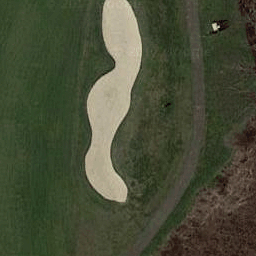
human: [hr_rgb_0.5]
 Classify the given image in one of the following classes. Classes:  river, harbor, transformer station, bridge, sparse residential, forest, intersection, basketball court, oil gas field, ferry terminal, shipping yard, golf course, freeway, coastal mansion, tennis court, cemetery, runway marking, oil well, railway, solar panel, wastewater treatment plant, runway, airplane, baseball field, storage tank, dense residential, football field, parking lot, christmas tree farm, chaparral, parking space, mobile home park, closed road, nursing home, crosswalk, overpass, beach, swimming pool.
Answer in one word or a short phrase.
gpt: golf course